Question: I have data that looks similar to this:

What I want to do is replace the Stopdate of the first record with the stopdate of the last record so that I can roll-up all of the records that have a 1 in both gap columns. I know that this is an F.when statement but everything I can think to construct in my head does not give me the result I want. How would I do this while making sure it only applies to records with this id?
Can anyone please help? Thanks!
Sample data in text
'''
ID Startdate Stopdate gap_from_previous_in_days gap_to_next_in_days
1 1/1/2021 1/2/2021
1 1/3/2021 1/4/2021 1 1
1 1/5/2021 1/6/2021 1 1
1 1/7/2021 1/8/2021 1 1
1 1/9/2021 1/10/2021 1 1
1 1/11/2021 1/12/2021 1 1
1 1/13/2021 1/14/2021 1 1
1 1/15/2021 1/16/2021 1 1
1 1/17/2021 1/18/2021 1 1
1 1/19/2021 1/20/2021 1 2
'''
My desired result:
'''
ID Startdate Stopdate gap_from_previous_in_days gap_to_next_in_days
1 1/1/2021 1/20/2021
'''
So basically I'm trying to create a table that instead of looking like this:
'''
ID Startdate Stopdate gap_from_previous_in_days gap_to_next_in_days
1 1/1/2021 1/2/2021
1 1/3/2021 1/4/2021 1 1
1 1/5/2021 1/6/2021 1 1
1 1/7/2021 1/8/2021 1 1
1 1/9/2021 1/10/2021 1 1
1 1/11/2021 1/12/2021 1 1
1 1/13/2021 1/14/2021 1 1
1 1/15/2021 1/16/2021 1 1
1 1/17/2021 1/18/2021 1 1
1 1/19/2021 1/20/2021 1 3
1 1/23/2021 1/25/2021 3
'''
Would look like this
'''
ID Startdate Stopdate gap_from_previous_in_days gap_to_next_in_days
1 1/1/2021 1/2/2021 3
1 1/23/2021 1/25/2021 3
'''
Hopefully that helps illustrate what I'm trying to do.
I'm basically trying to combine records that are only one day apart from each other.
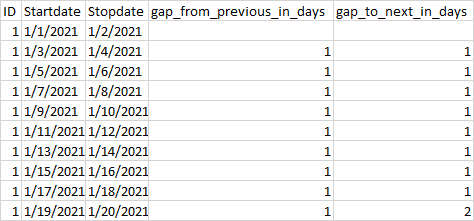
Answer: The idea is to create a grouping column based on the count of rows with 'gap_from_previous_in_days != 1', group by that grouping column and the ID, get the earliest start date and latest stop date, and their associated values of the gap:
'''
from pyspark.sql import functions as F, Window
result = df.withColumn(
'Startdate2', F.to_date('Startdate', 'M/d/yyyy')
).withColumn(
'Stopdate2', F.to_date('Stopdate', 'M/d/yyyy')
).withColumn(
'grp',
F.count(
F.when(F.col('gap_from_previous_in_days') != 1, 1)
).over(
Window.partitionBy('ID').orderBy('Startdate2')
)
).groupBy('ID', 'grp').agg(
F.min(F.struct('Startdate2', 'Startdate', 'gap_from_previous_in_days')).alias('start'),
F.max(F.struct('Stopdate2', 'Stopdate', 'gap_to_next_in_days')).alias('end')
).select(
'ID',
'start.Startdate', 'end.Stopdate',
'start.gap_from_previous_in_days', 'end.gap_to_next_in_days'
)
result.show()
+---+---------+---------+-------------------------+-------------------+
| ID|Startdate| Stopdate|gap_from_previous_in_days|gap_to_next_in_days|
+---+---------+---------+-------------------------+-------------------+
| 1| 1/1/2021|1/20/2021| null| 3|
| 1|1/23/2021|1/25/2021| 3| null|
+---+---------+---------+-------------------------+-------------------+
'''